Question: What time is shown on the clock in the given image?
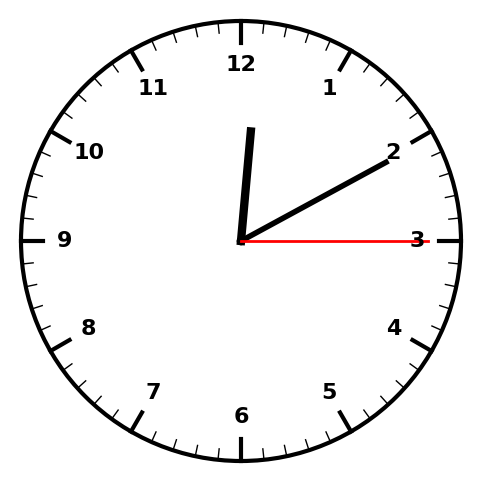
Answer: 12:10:15